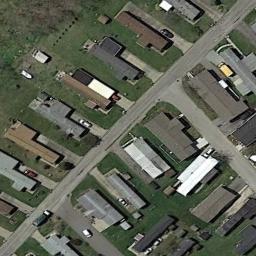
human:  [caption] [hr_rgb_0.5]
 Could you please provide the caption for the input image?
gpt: Many buildings of different shapes and sizes are in mobile home parks .

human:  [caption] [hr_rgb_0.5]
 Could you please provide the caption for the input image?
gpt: The mobile home park has some neatly arranged mobile homes on the grass .

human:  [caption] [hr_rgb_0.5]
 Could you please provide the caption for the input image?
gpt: There are three rows of mobile homes .

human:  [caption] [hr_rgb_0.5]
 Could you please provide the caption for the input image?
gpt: The mobile home park is on the grass next to the road .

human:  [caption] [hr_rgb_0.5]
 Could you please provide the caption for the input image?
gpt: There are some buildings on green lawns on the mobile home park .